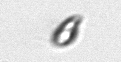
Label: Cryptophyta